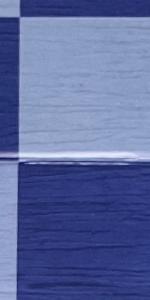
Label: Empty